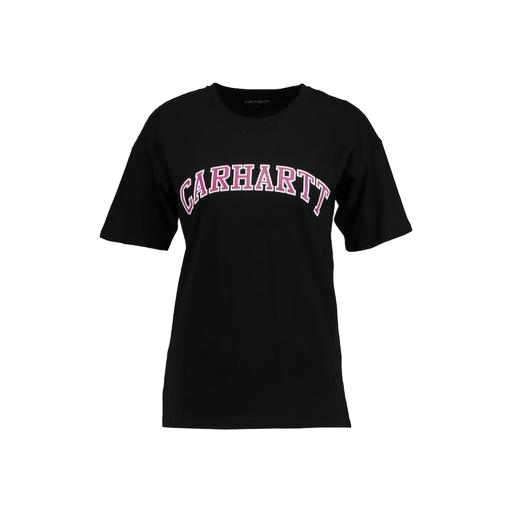
black marant logo t-shirt, black varsity vintage jersey t-shirt, black u tee front cat, white background